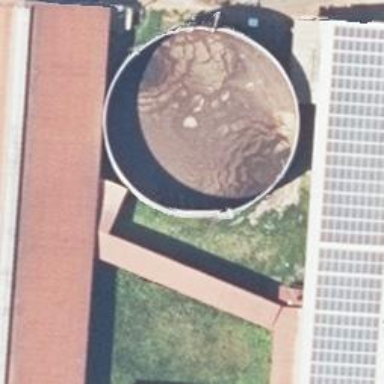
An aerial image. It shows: Storage tank with man-made structure.